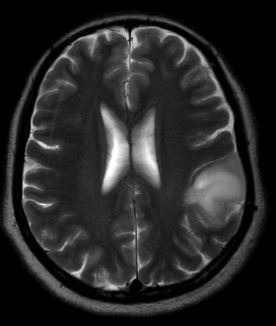
Label: notumor